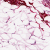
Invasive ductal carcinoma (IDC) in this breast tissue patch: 0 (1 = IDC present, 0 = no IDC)